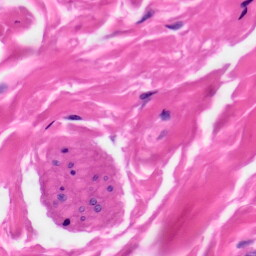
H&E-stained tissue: Skin